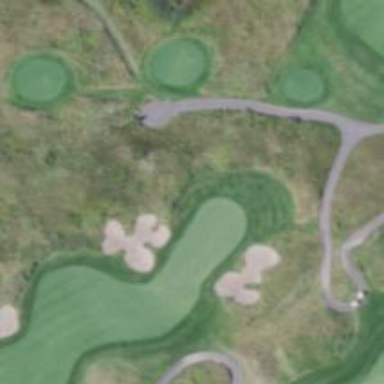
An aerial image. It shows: View of golf hole.